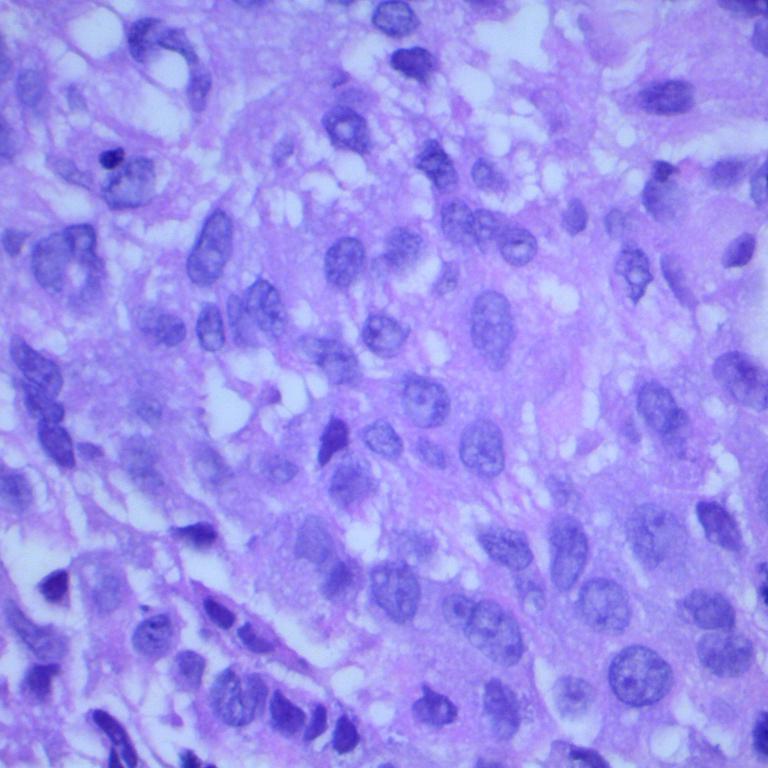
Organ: lung
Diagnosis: squamous carcinomas